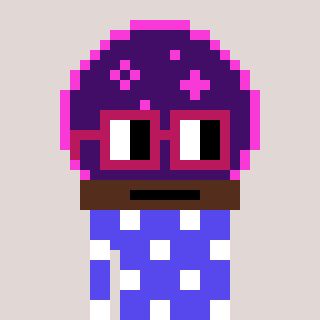
a pixel art character with square dark red glasses, a crystalball-shaped head and a computerblue-colored body on a warm background